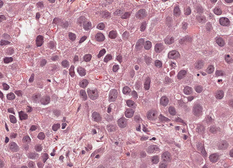
Tumor epithelial tissue: yes
Tumor-associated stroma tissue: yes
Normal tissue: no